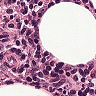
Metastatic tissue present: no